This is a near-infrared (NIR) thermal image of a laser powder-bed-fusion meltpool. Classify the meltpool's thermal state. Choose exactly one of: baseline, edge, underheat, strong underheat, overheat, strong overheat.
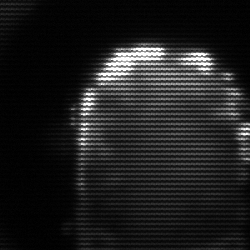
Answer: baseline